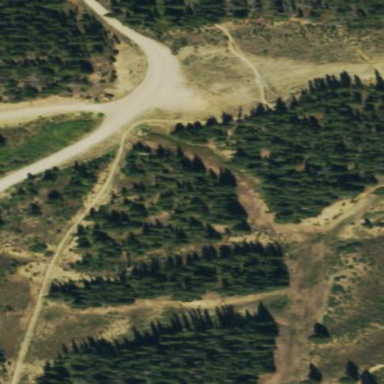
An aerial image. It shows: Evergreen woodland with needle-leaved trees.